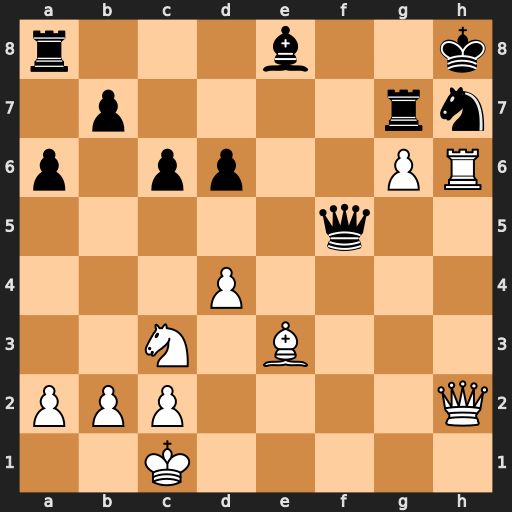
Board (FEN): r3b2k/1p4rn/p1pp2PR/5q2/3P4/2N1B3/PPP4Q/2K5
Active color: w
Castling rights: -
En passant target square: -
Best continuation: Rxh7+ Rxh7 Qxh7#